Question: I'm kind of lost, I try to deploy my application on a shared dreamhost server.
Now everything works fine locally. It's my first try at Rails, and I'm not really a programmer or sysadmin, just hacking something together.
On Dreamhost, if I start webrick, it works fine on port 3000, but webricks gets killed pretty quickly, I guess that makes sense.
So what do I have to do to make it run?
I enabled fastcgi support and mod_rails.
Now, how do I get the app constantly running?
I keep reading about having to do things to .htaccess and to dispatch.fcgi.
But I can't find any dispatch file in my rails app (2.3.2).
Do I have to create that one manually? Doesn't really feeld very rails-like to me. I didn't really manage to find out what this dispatch file does, and why it's needed.
Any help would be greatly appreciated.
I looked at the DH Wiki, but couldn't figure it out (<URL>
:
I enabled mod_rails and pointed to the public directory (I had already done that).
I keep getting an error: screencast.com/t/KamqVawk
Hm, server logs look like there is actually no request, so this might be a problem on dreamhosts end. It's strange I see that the access.log show a new change date, when I try to access the page, but there is no request noted, error.log is empty too.

:
The server was up to date, so that wasn't the problem.
They proposed freezing the Gems, which I did (see: <URL>
But it didn't help.
I guess I'm giving up, and looking into hosting which is specialized for rails.
Thx for all your help!
I got the app working on hostingrails.com, passenger on hostingrails.com showed me errors, which weren't shown by dreamhost or mongrel. By correcting these errors, I got the app working.
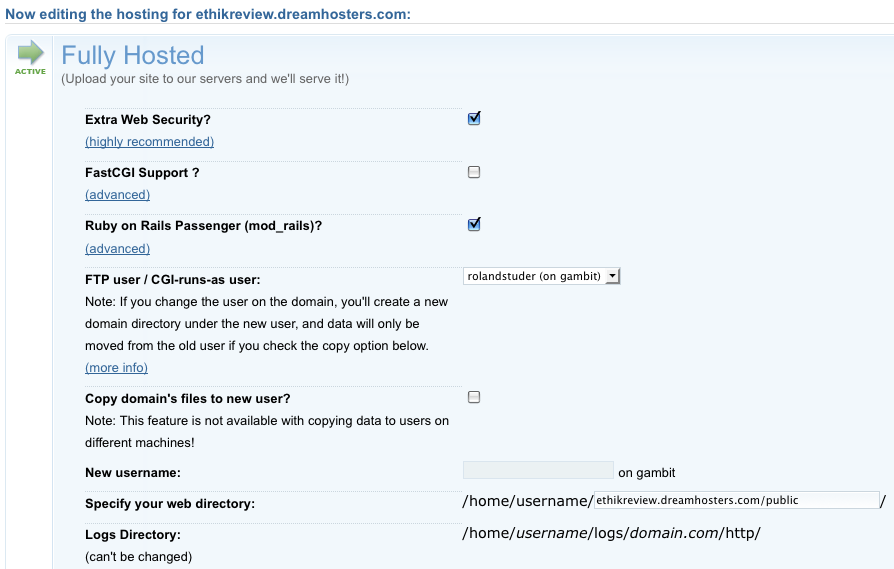
Answer: Dreamhost won't let you use webrick if you're using shared hosting. You can either use FastCGI or Passenger to host Rails on shared DH (mongrel is an option if you upgrade to DreamhostPS, but that's obviously more expensive).
For FastCGI, you need a dispatch.fcgi file (older versions of Rails would generate one when you created a new Rails app, but that stopped around 2.2 if I remember correctly) as well as code in your .htaccess to send requests to the dispatcher. See the Dreamhost <URL> wiki page for details about setting up FastCGI.
The more preferable option is to set up your application to run on Phusion Passenger (aka mod_rails). It should be pretty simple through your Dreamhost panel, you just need to enable the domain to use mod_rails, and then set the directory for the domain to the public directory of your application. See the <URL> wiki page for more details.